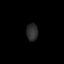
Tissue: skin
Cell type: Fibroblasts
Senescence score: 0.7308
Nuclear area (px): 199
Mean DAPI intensity: 44.352